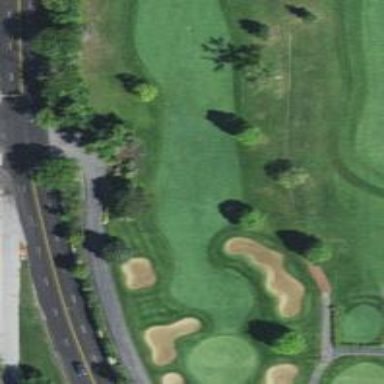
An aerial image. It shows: View of golf hole.